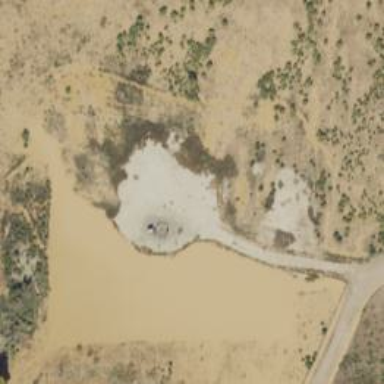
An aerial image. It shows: Petroleum well.